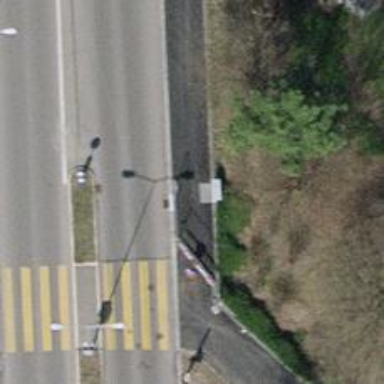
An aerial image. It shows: Street cabinet used for power utility.